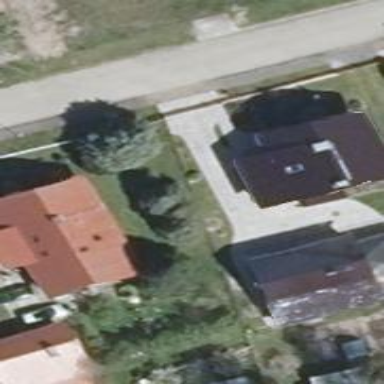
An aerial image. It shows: Red house with flat roof.